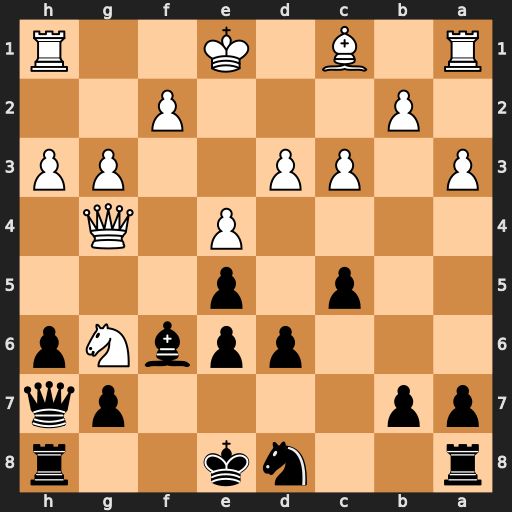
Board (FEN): r2nk2r/pp4pq/3ppbNp/2p1p3/4P1Q1/P1PP2PP/1P3P2/R1B1K2R
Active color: b
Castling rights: KQkq
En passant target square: -
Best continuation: h5 Qe2 Qxg6